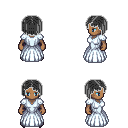
a pixel art fantasy rpg character, female body template, human, dark skin, underdress, magenta pants, gray pageboy hairstyle, metal boots, four views (front, back, left, right), 2x2 character sprite sheet, small pixel art, hard edges, no anti-aliasing